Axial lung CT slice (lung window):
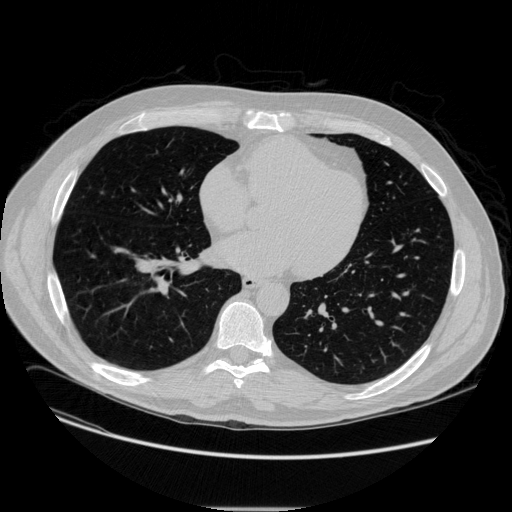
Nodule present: no